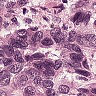
Metastatic tissue present: yes